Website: apple
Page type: billing-address
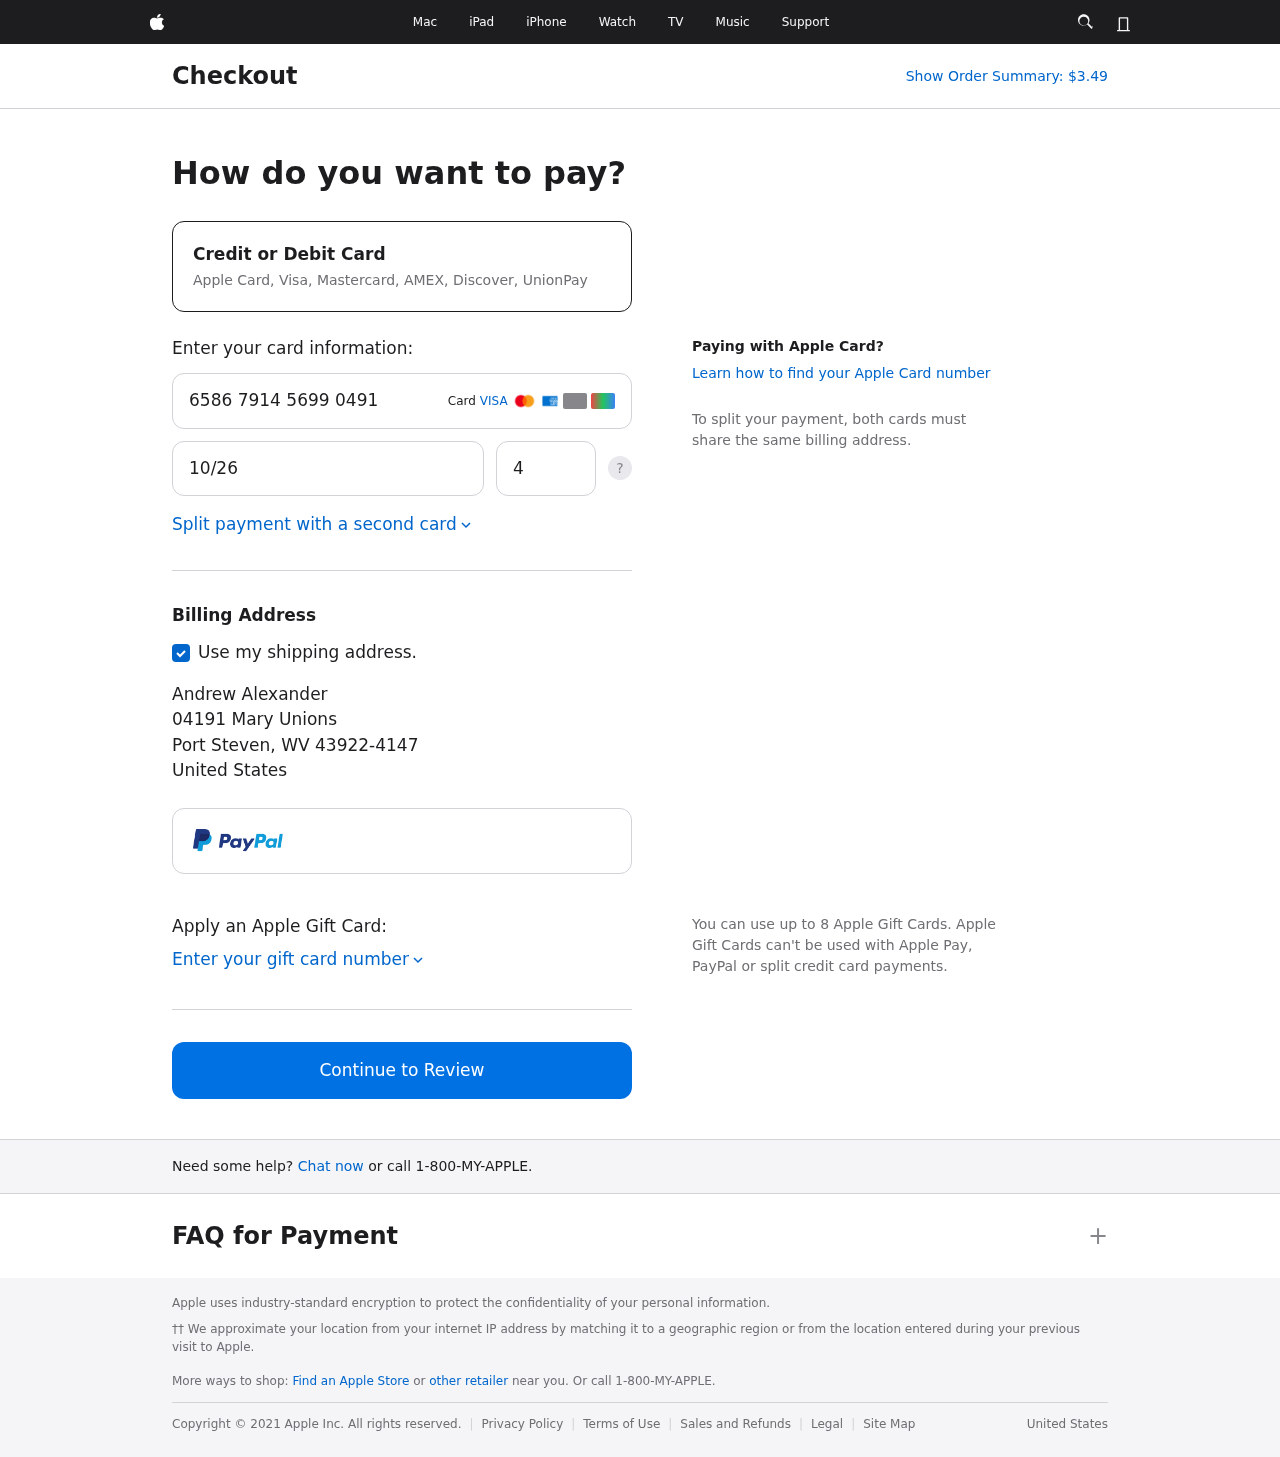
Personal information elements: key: PII_CARD_CVV
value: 440
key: PII_CARD_EXPIRY
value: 10/26
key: PII_CARD_NUMBER
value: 6586 7914 5699 0491
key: PII_CITY
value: Port Steven
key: PII_COUNTRY
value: United States
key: PII_FULLNAME
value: Andrew Alexander
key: PII_POSTCODE_FULL
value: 43922-4147
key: PII_STATE_ABBR
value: WV
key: PII_STREET
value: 04191 Mary Unions
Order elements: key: ORDER_TOTAL
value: Show Order Summary: $3.49